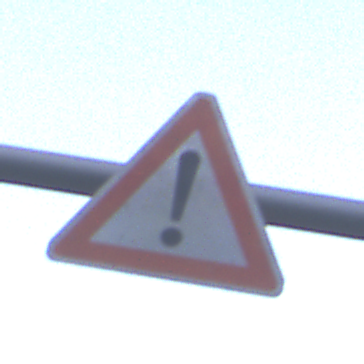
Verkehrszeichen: Gefahrenstelle
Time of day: SunriseSunset
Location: Outdoor (Nature)
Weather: PartlyCloudy
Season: NotSpecified
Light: Natural